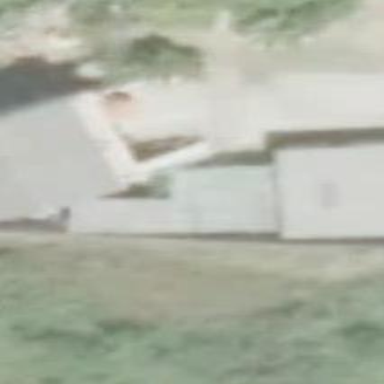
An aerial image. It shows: Simple and straightforward house.